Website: bh-photo
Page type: billing-address
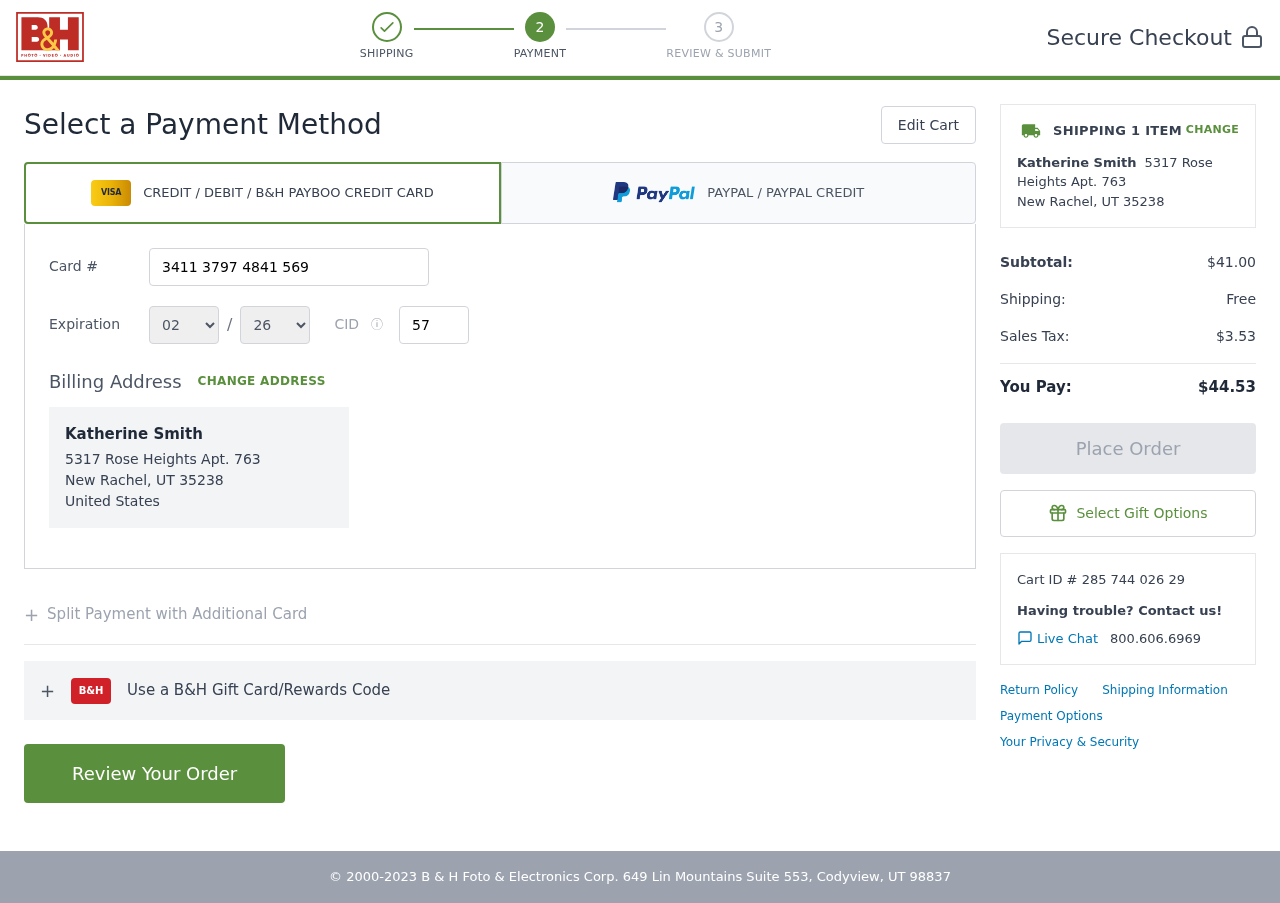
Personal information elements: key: PII_CARD_CVV
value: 5757
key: PII_CARD_EXPIRY_MONTH
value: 02
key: PII_CARD_EXPIRY_YEAR
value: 26
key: PII_CARD_NUMBER
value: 3411 3797 4841 569
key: PII_CITY_STATE_ZIP
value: New Rachel, UT 35238
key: PII_COUNTRY
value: United States
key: PII_FULLNAME
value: Katherine Smith
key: PII_STREET
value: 5317 Rose Heights Apt. 763
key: PII_FULLNAME2
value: Katherine Smith
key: PII_CITY
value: New Rachel
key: PII_STATE_ABBR
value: UT
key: PII_POSTCODE
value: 35238
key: PII_POSTCODE_FULL
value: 35238
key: PII_CITY_STATE
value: New Rachel, UT
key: PII_POSTCODE_NUMERIC
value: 35238
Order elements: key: ORDER_NUM_ITEMS
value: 1
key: ORDER_SUBTOTAL
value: $41.00
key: ORDER_SHIPPING_COST
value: Free
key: ORDER_TAX
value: $3.53
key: ORDER_TOTAL
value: $44.53
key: ORDER_ID
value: Cart ID # 285 744 026 29